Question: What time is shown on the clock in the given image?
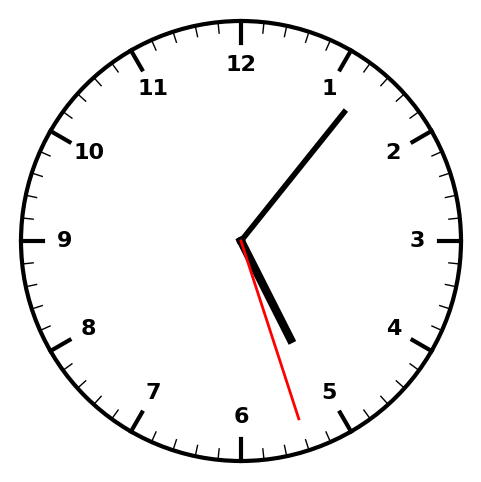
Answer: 05:06:27